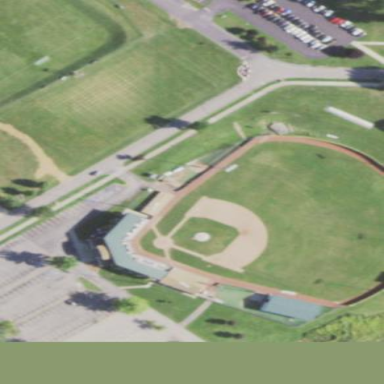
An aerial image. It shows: Stadium with grass surface used for baseball.